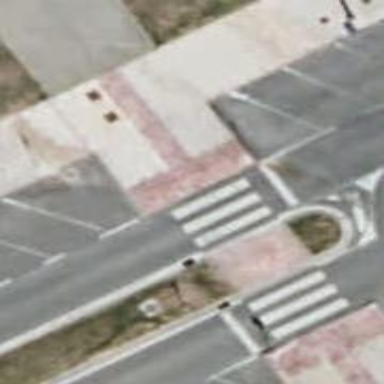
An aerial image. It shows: Uncontrolled road crossing.